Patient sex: M
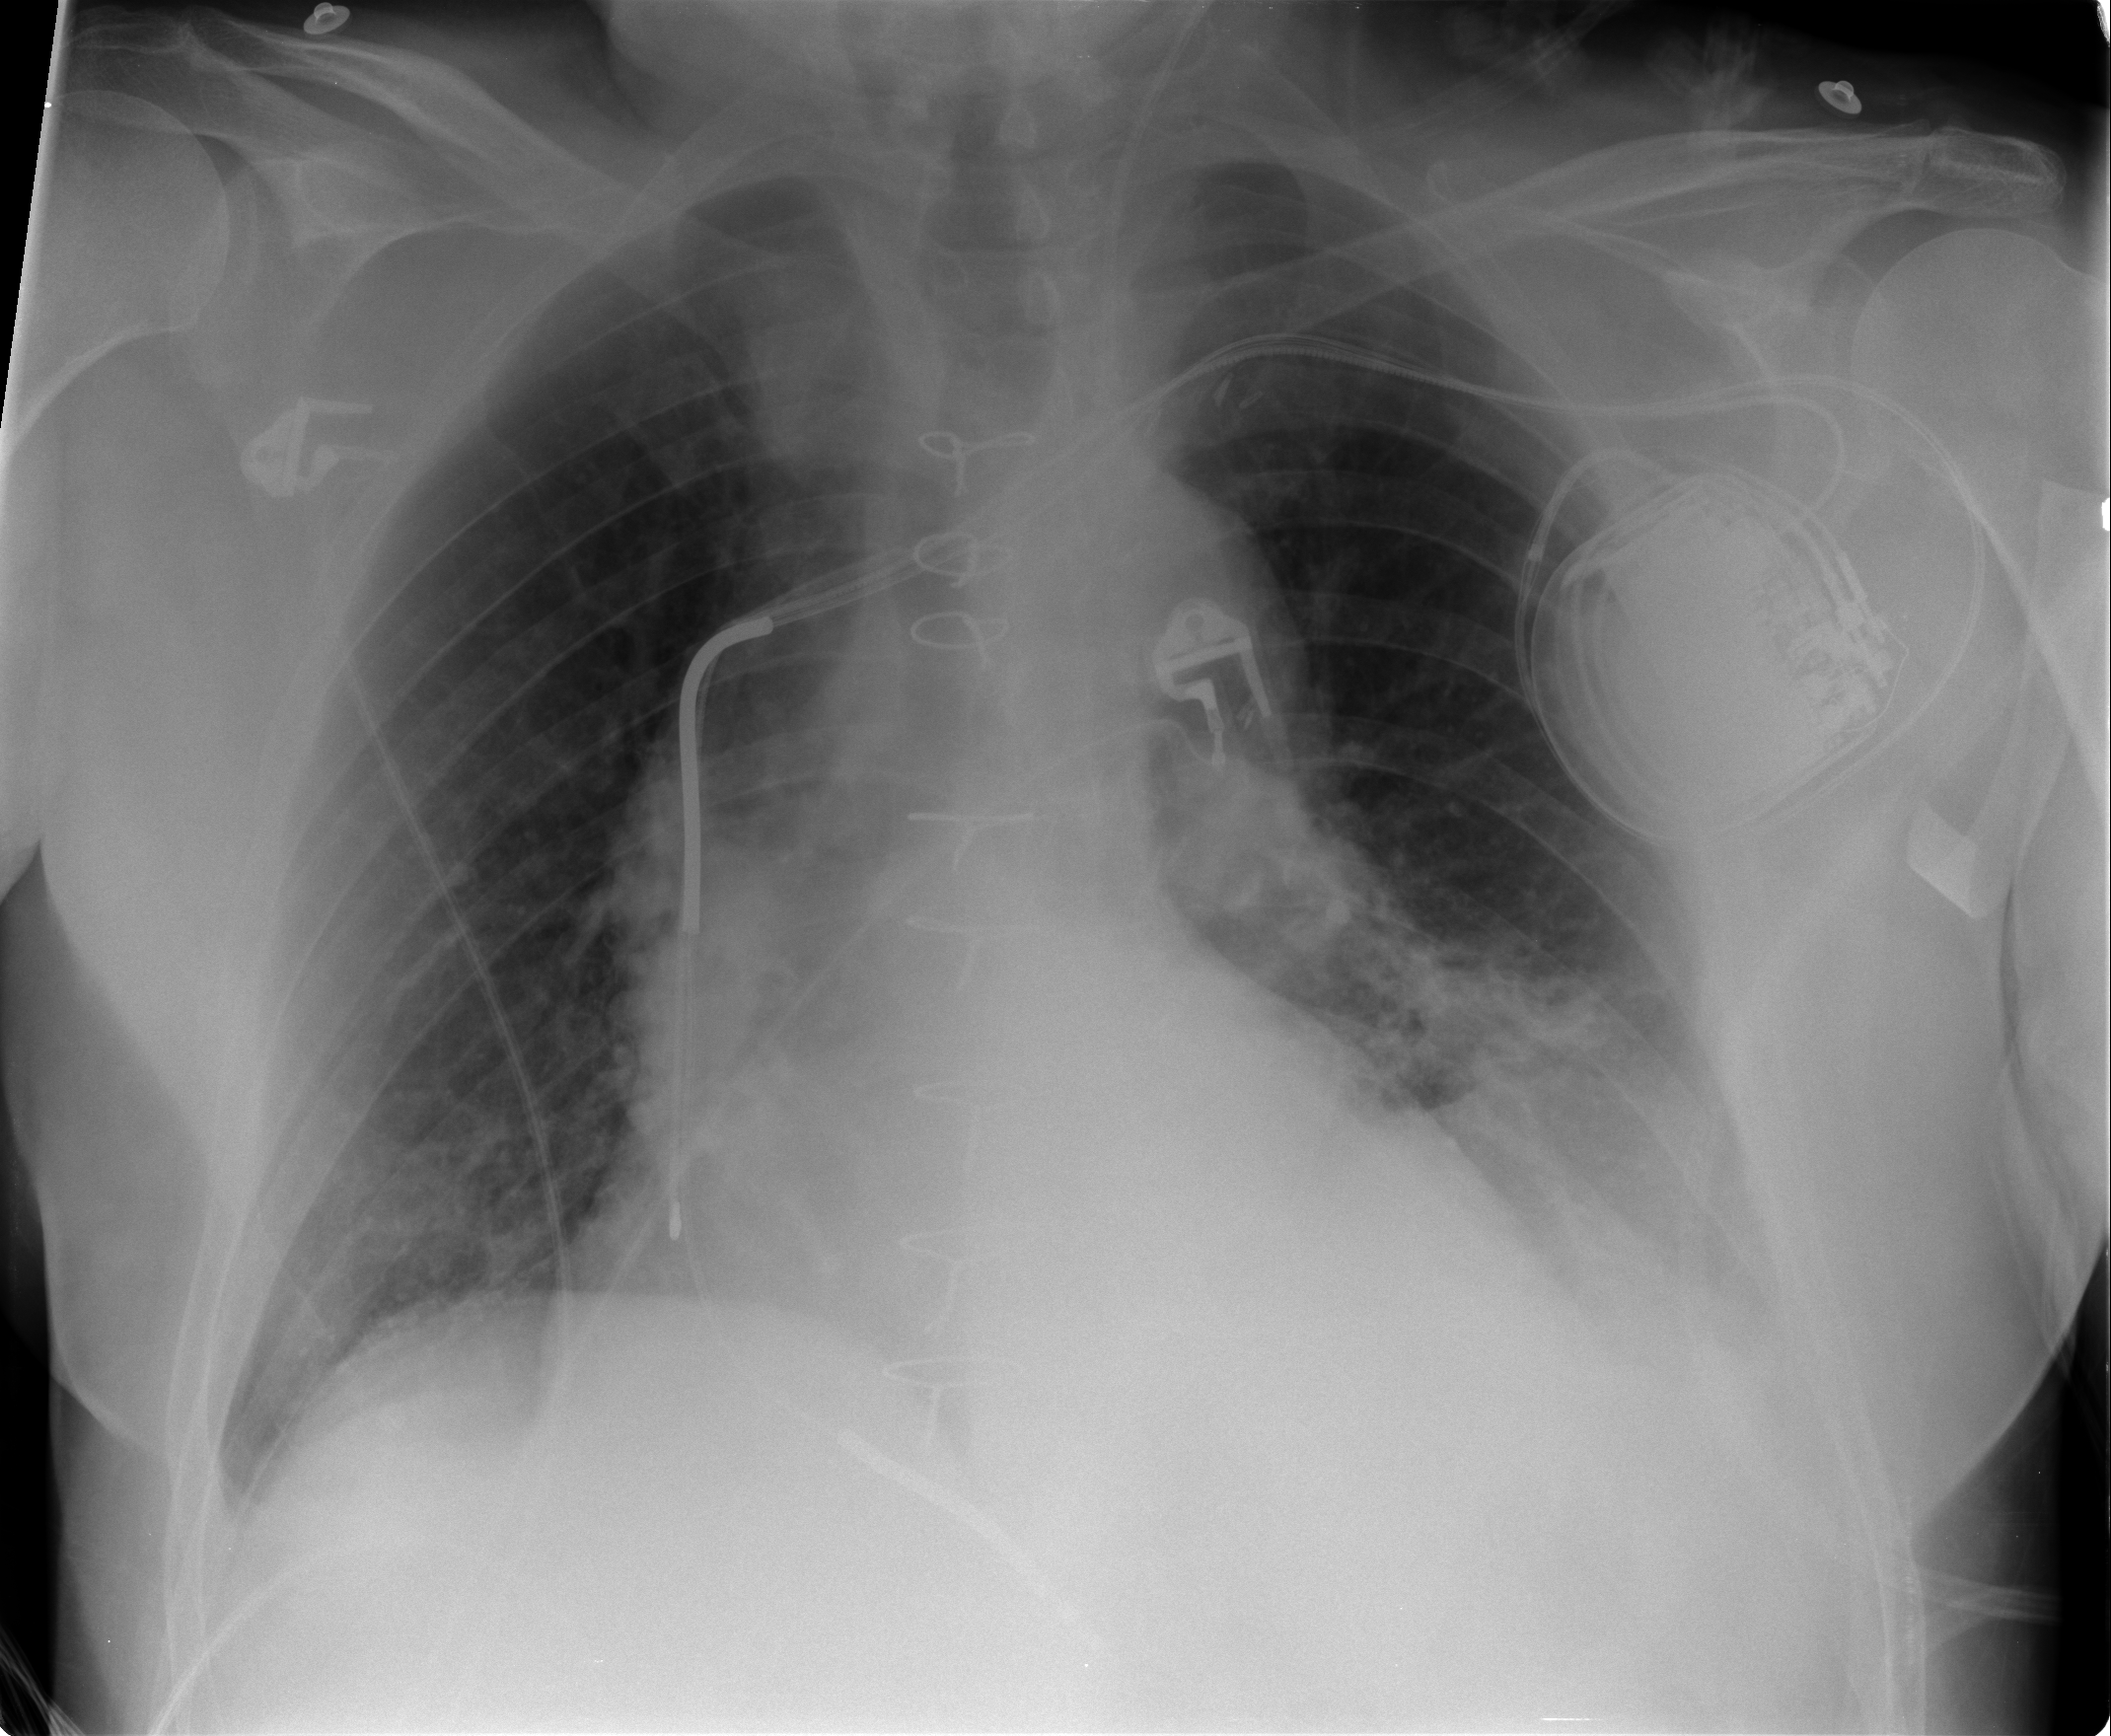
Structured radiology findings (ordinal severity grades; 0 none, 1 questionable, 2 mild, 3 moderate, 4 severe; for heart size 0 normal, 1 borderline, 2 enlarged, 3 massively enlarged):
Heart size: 2
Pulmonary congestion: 0
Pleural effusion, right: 1
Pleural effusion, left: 1
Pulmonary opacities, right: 0
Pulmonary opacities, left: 0
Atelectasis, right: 2
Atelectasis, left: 2